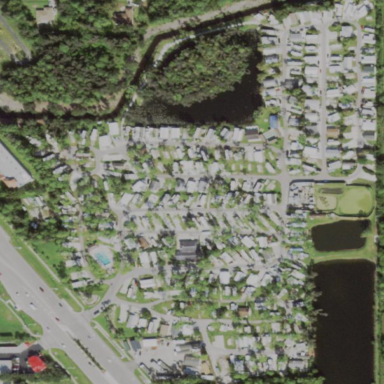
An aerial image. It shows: Trailer park.